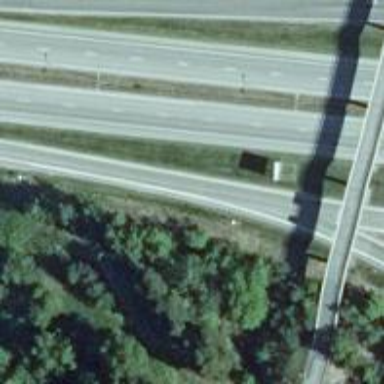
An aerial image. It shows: Asphalt motorway link.